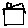
Label: house